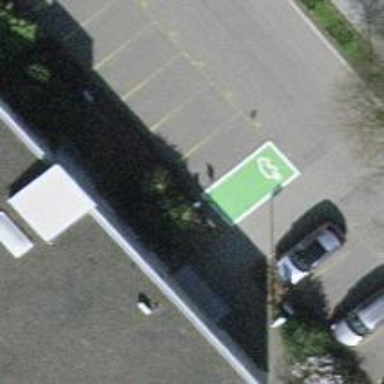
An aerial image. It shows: Charging station.